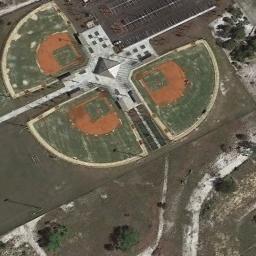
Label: baseball_diamond